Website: apple
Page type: customer-info-address
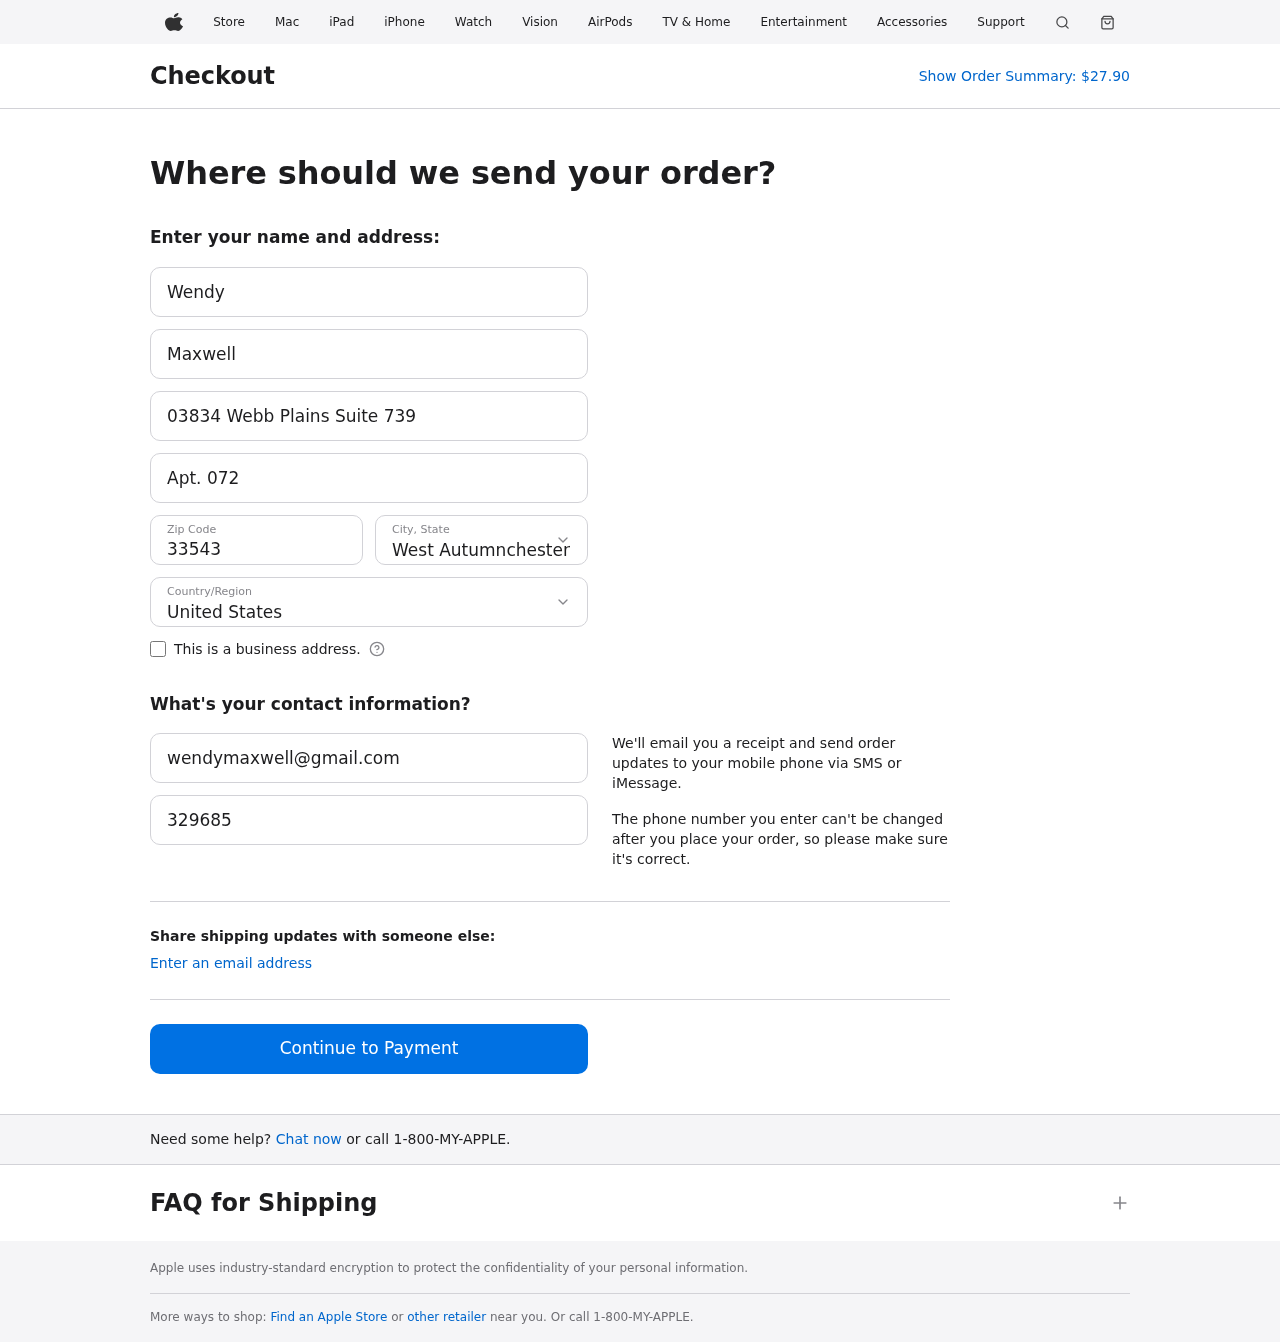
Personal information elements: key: PII_CITY_STATE
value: West Autumnchester, MH
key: PII_COUNTRY
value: United States
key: PII_EMAIL
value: wendymaxwell@gmail.com
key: PII_FIRSTNAME
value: Wendy
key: PII_LASTNAME
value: Maxwell
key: PII_PHONE
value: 3296854334
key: PII_POSTCODE
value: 33543
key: PII_STREET
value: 03834 Webb Plains Suite 739
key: PII_STREET2
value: Apt. 072
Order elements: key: ORDER_TOTAL
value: $27.90